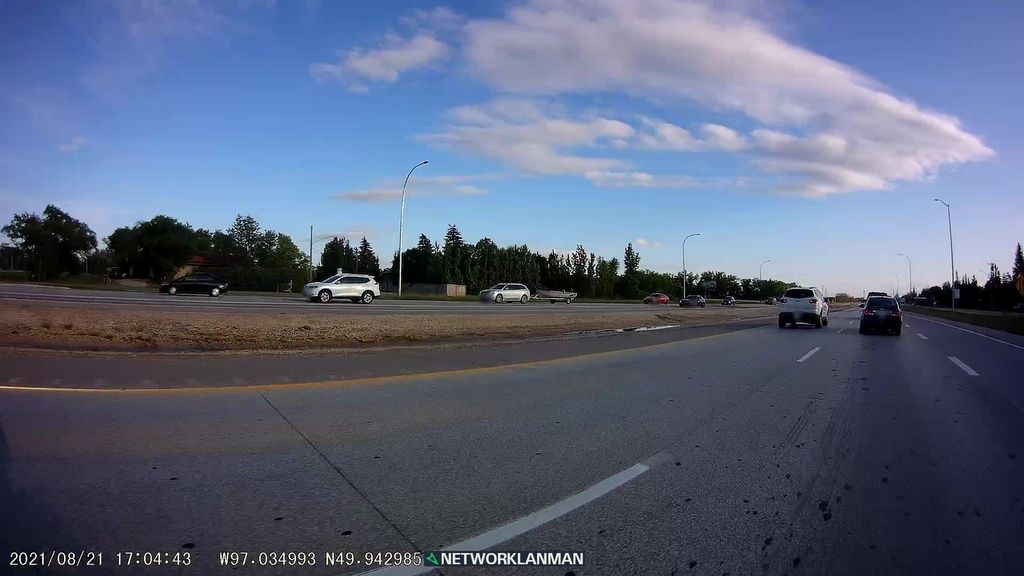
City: winnipeg